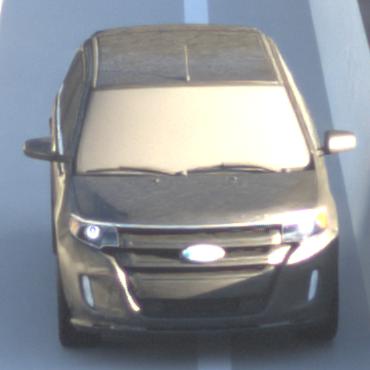
Make: Ford
Model: Edge
Detailed model: Gen. 1 Facelift
Model produced from: 2010
Model produced until: 2015
Doors: 5
Color: gray
Road condition: dry road
Daytime: sunrise or sunset
Contrast: medium contrast